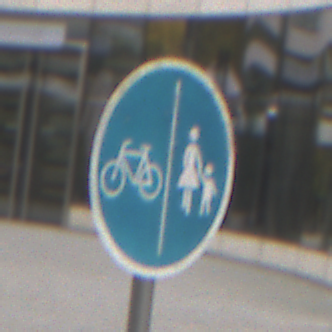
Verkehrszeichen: GetrennterRadUndGehwegRadwegLinks
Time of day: Midday
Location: Outdoor (Urban)
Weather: Overcast
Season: NotSpecified
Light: Natural